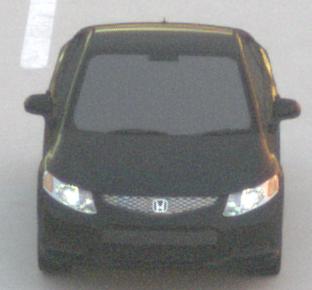
Make: Honda
Model: Civic Limousine 1.8
Detailed model: Civic (IX) Limousine
Model produced from: 2014/05
Model produced until: 2017/06
Doors: 4
Color: black
Road condition: dry road
Daytime: sunrise or sunset
Contrast: medium contrast